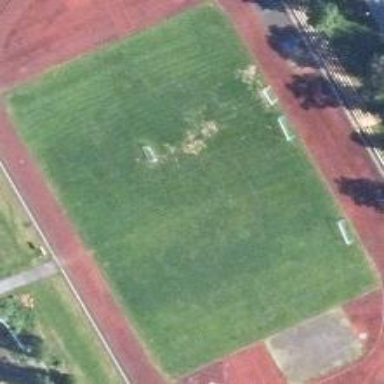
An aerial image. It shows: Soccer pitch with grass surface for leisure land.